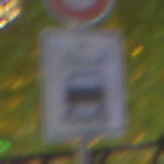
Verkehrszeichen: BeiNaesse
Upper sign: Geschwindigkeit70
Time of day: Night
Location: Outdoor (Urban)
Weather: PartlyCloudy
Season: NotSpecified
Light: Natural